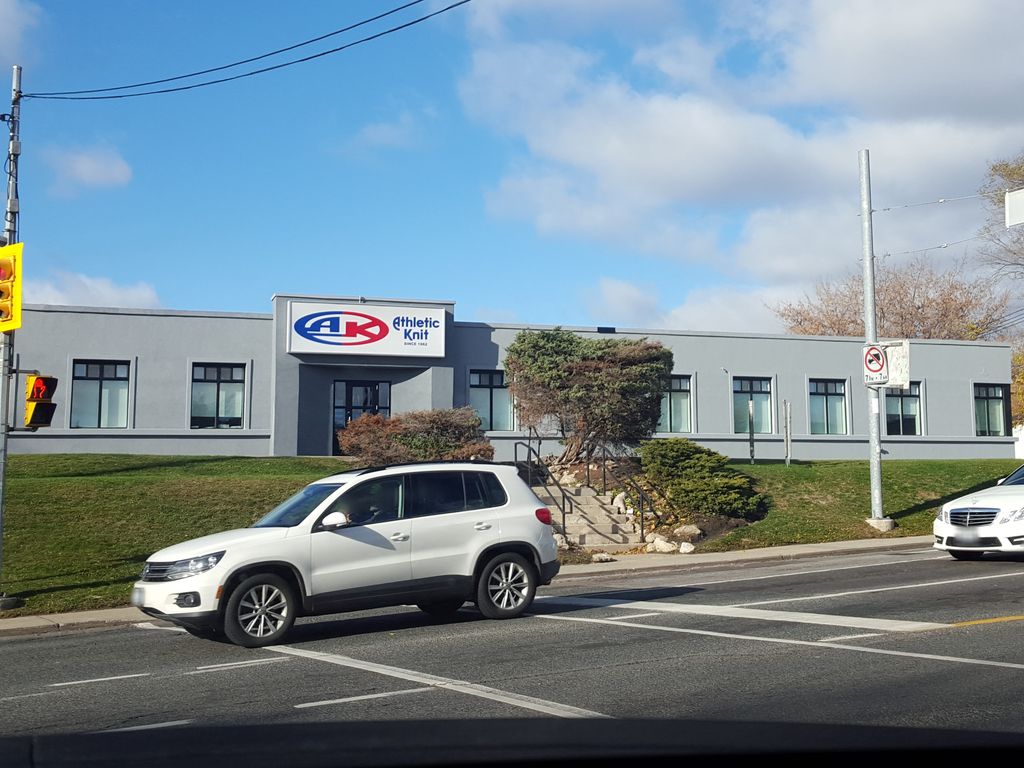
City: toronto